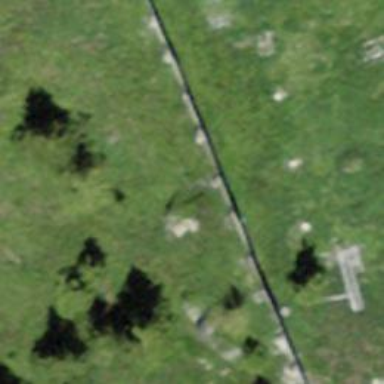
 designed to mitigate snow accumulations in specific area."